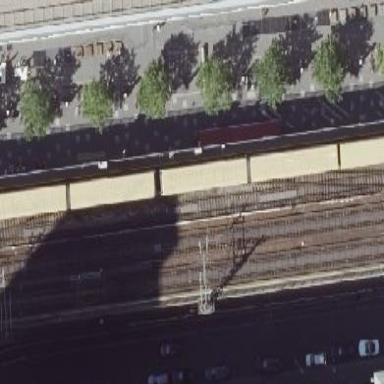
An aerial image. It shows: Viaduct building with flat roof.